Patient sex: F
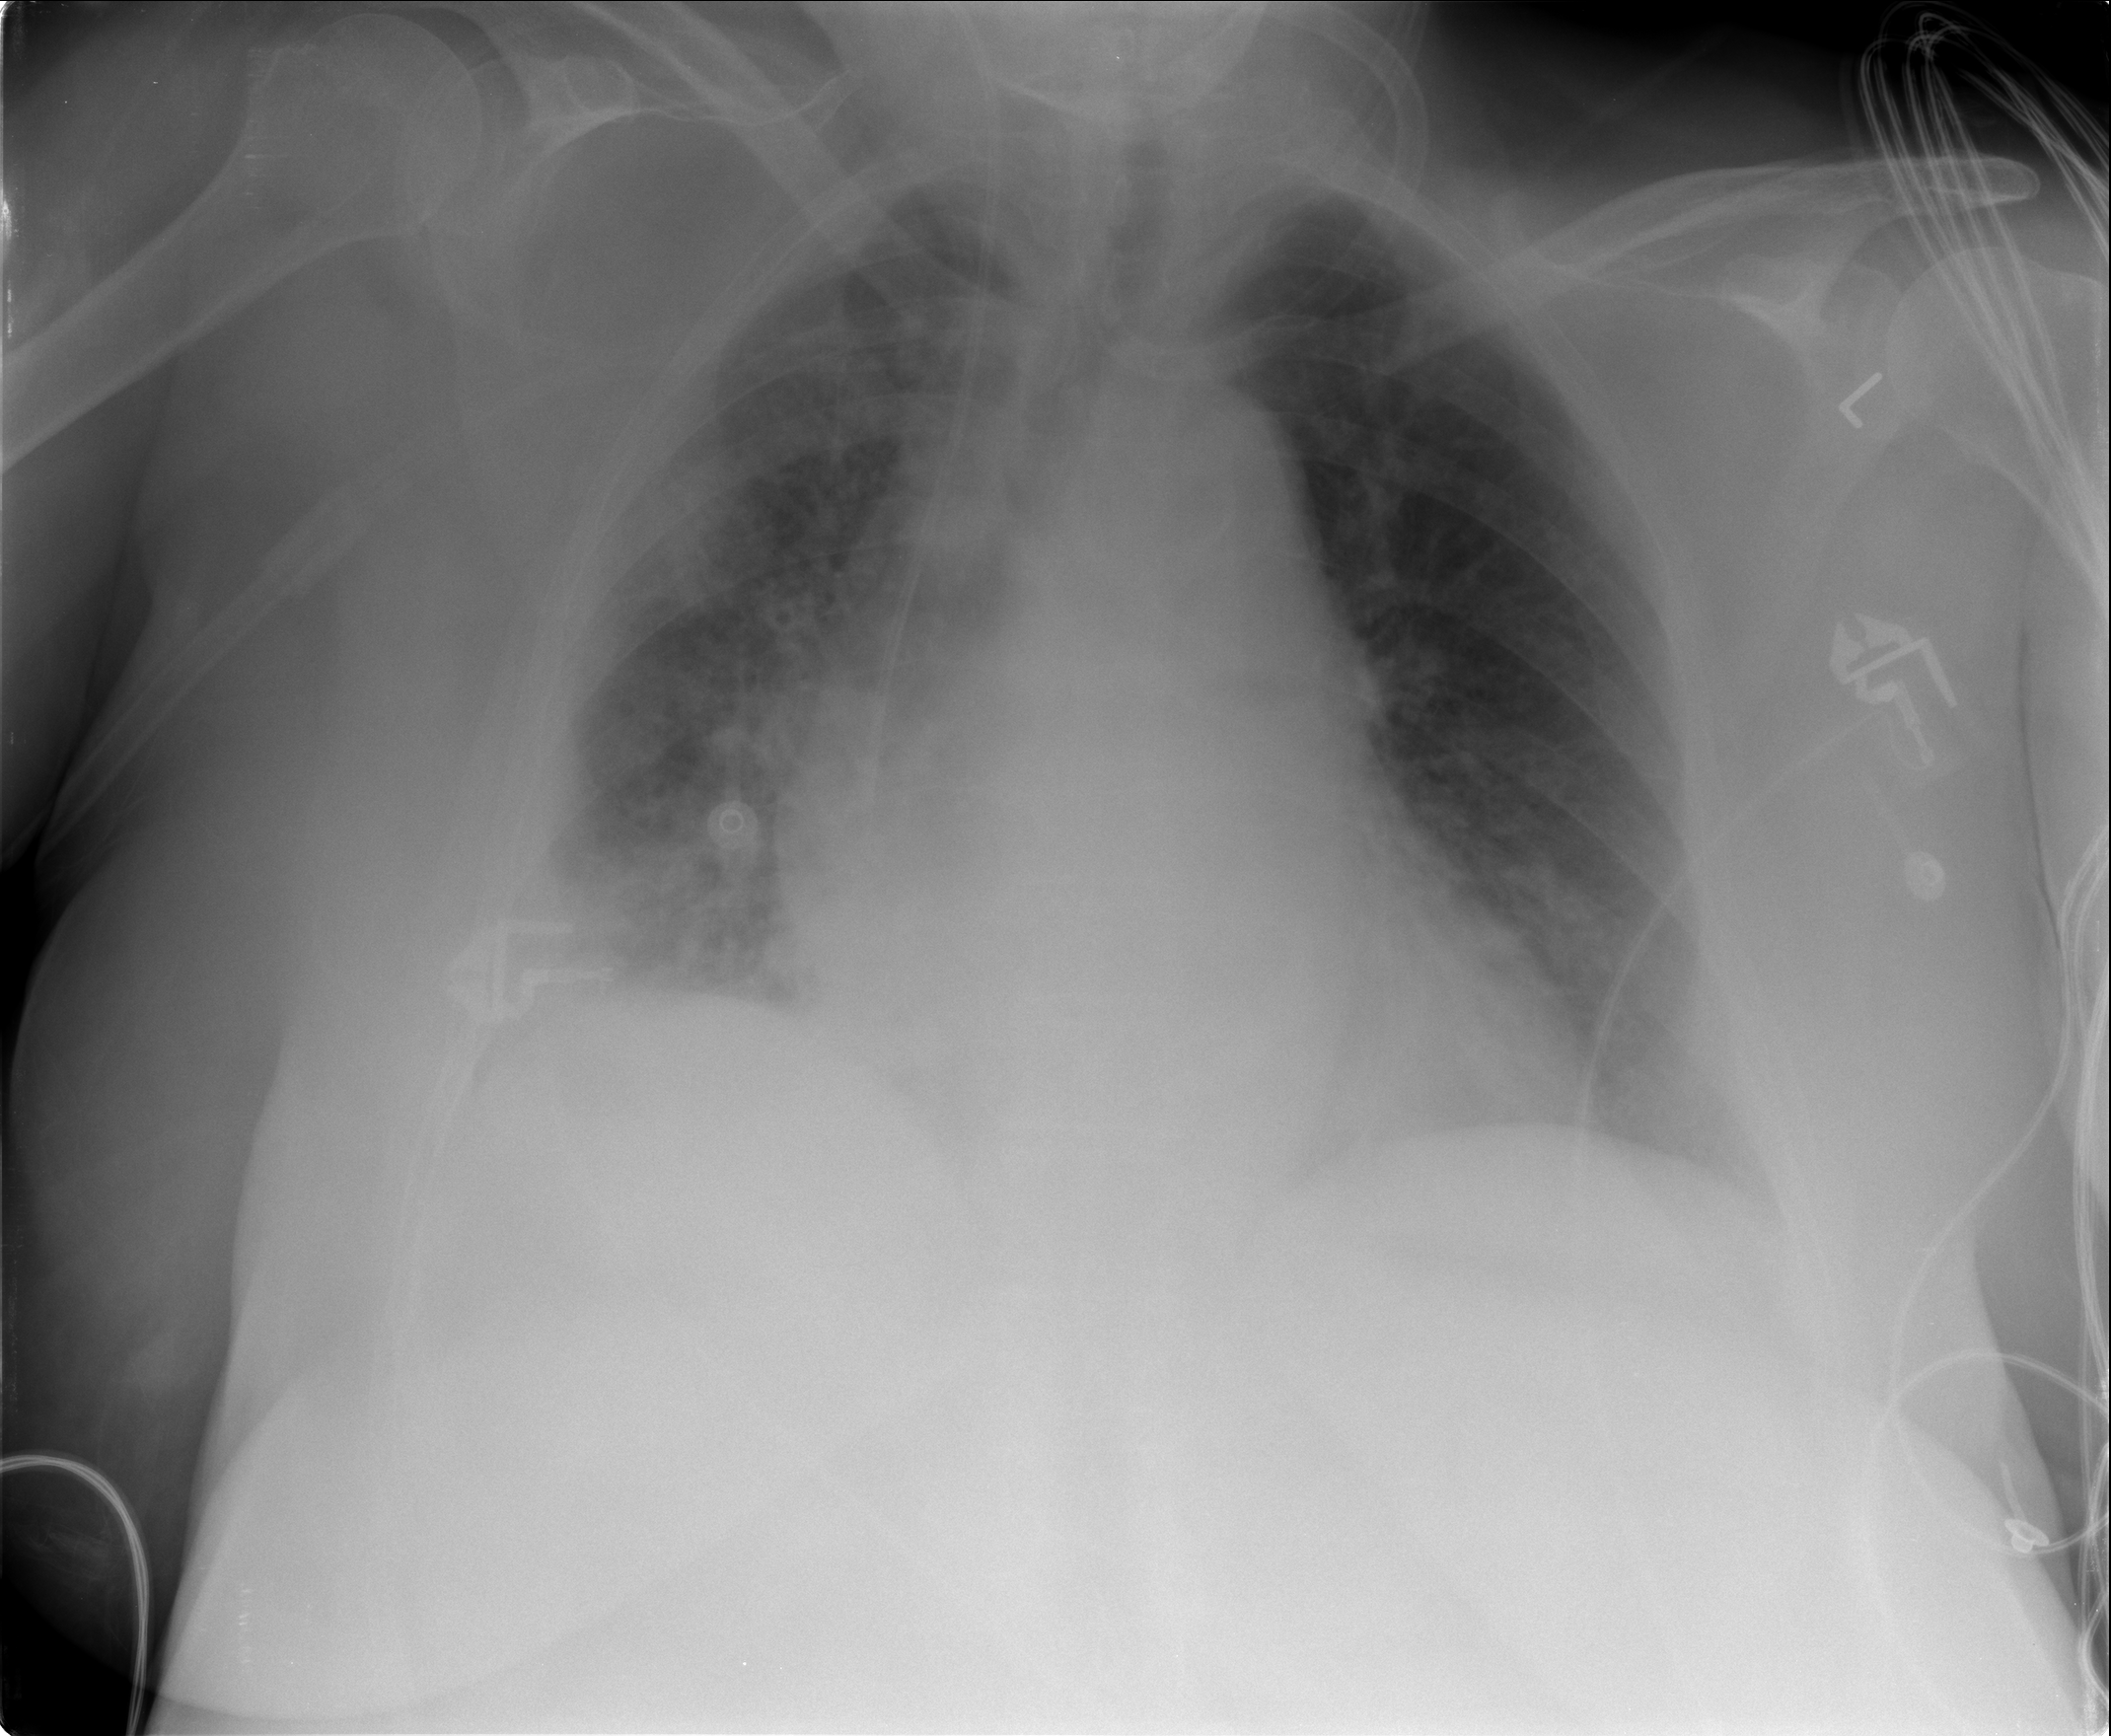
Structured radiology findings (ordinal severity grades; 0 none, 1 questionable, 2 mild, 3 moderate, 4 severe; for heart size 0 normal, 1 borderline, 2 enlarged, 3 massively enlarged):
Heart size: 2
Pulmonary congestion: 3
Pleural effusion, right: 0
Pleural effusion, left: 0
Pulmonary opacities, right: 2
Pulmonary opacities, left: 2
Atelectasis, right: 2
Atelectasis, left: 0